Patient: sex F, age 82
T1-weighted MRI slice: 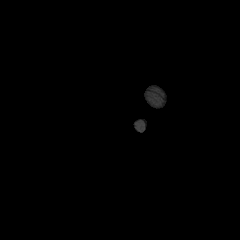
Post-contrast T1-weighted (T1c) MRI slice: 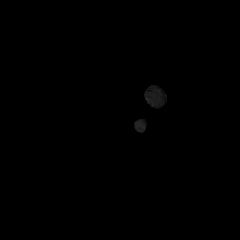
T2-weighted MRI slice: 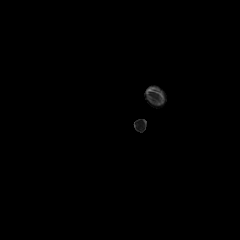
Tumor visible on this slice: no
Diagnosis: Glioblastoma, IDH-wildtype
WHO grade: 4